Question: Find the horizontal coordinate of the first time the ball hits the ground. The result is rounded down to the nearest integer
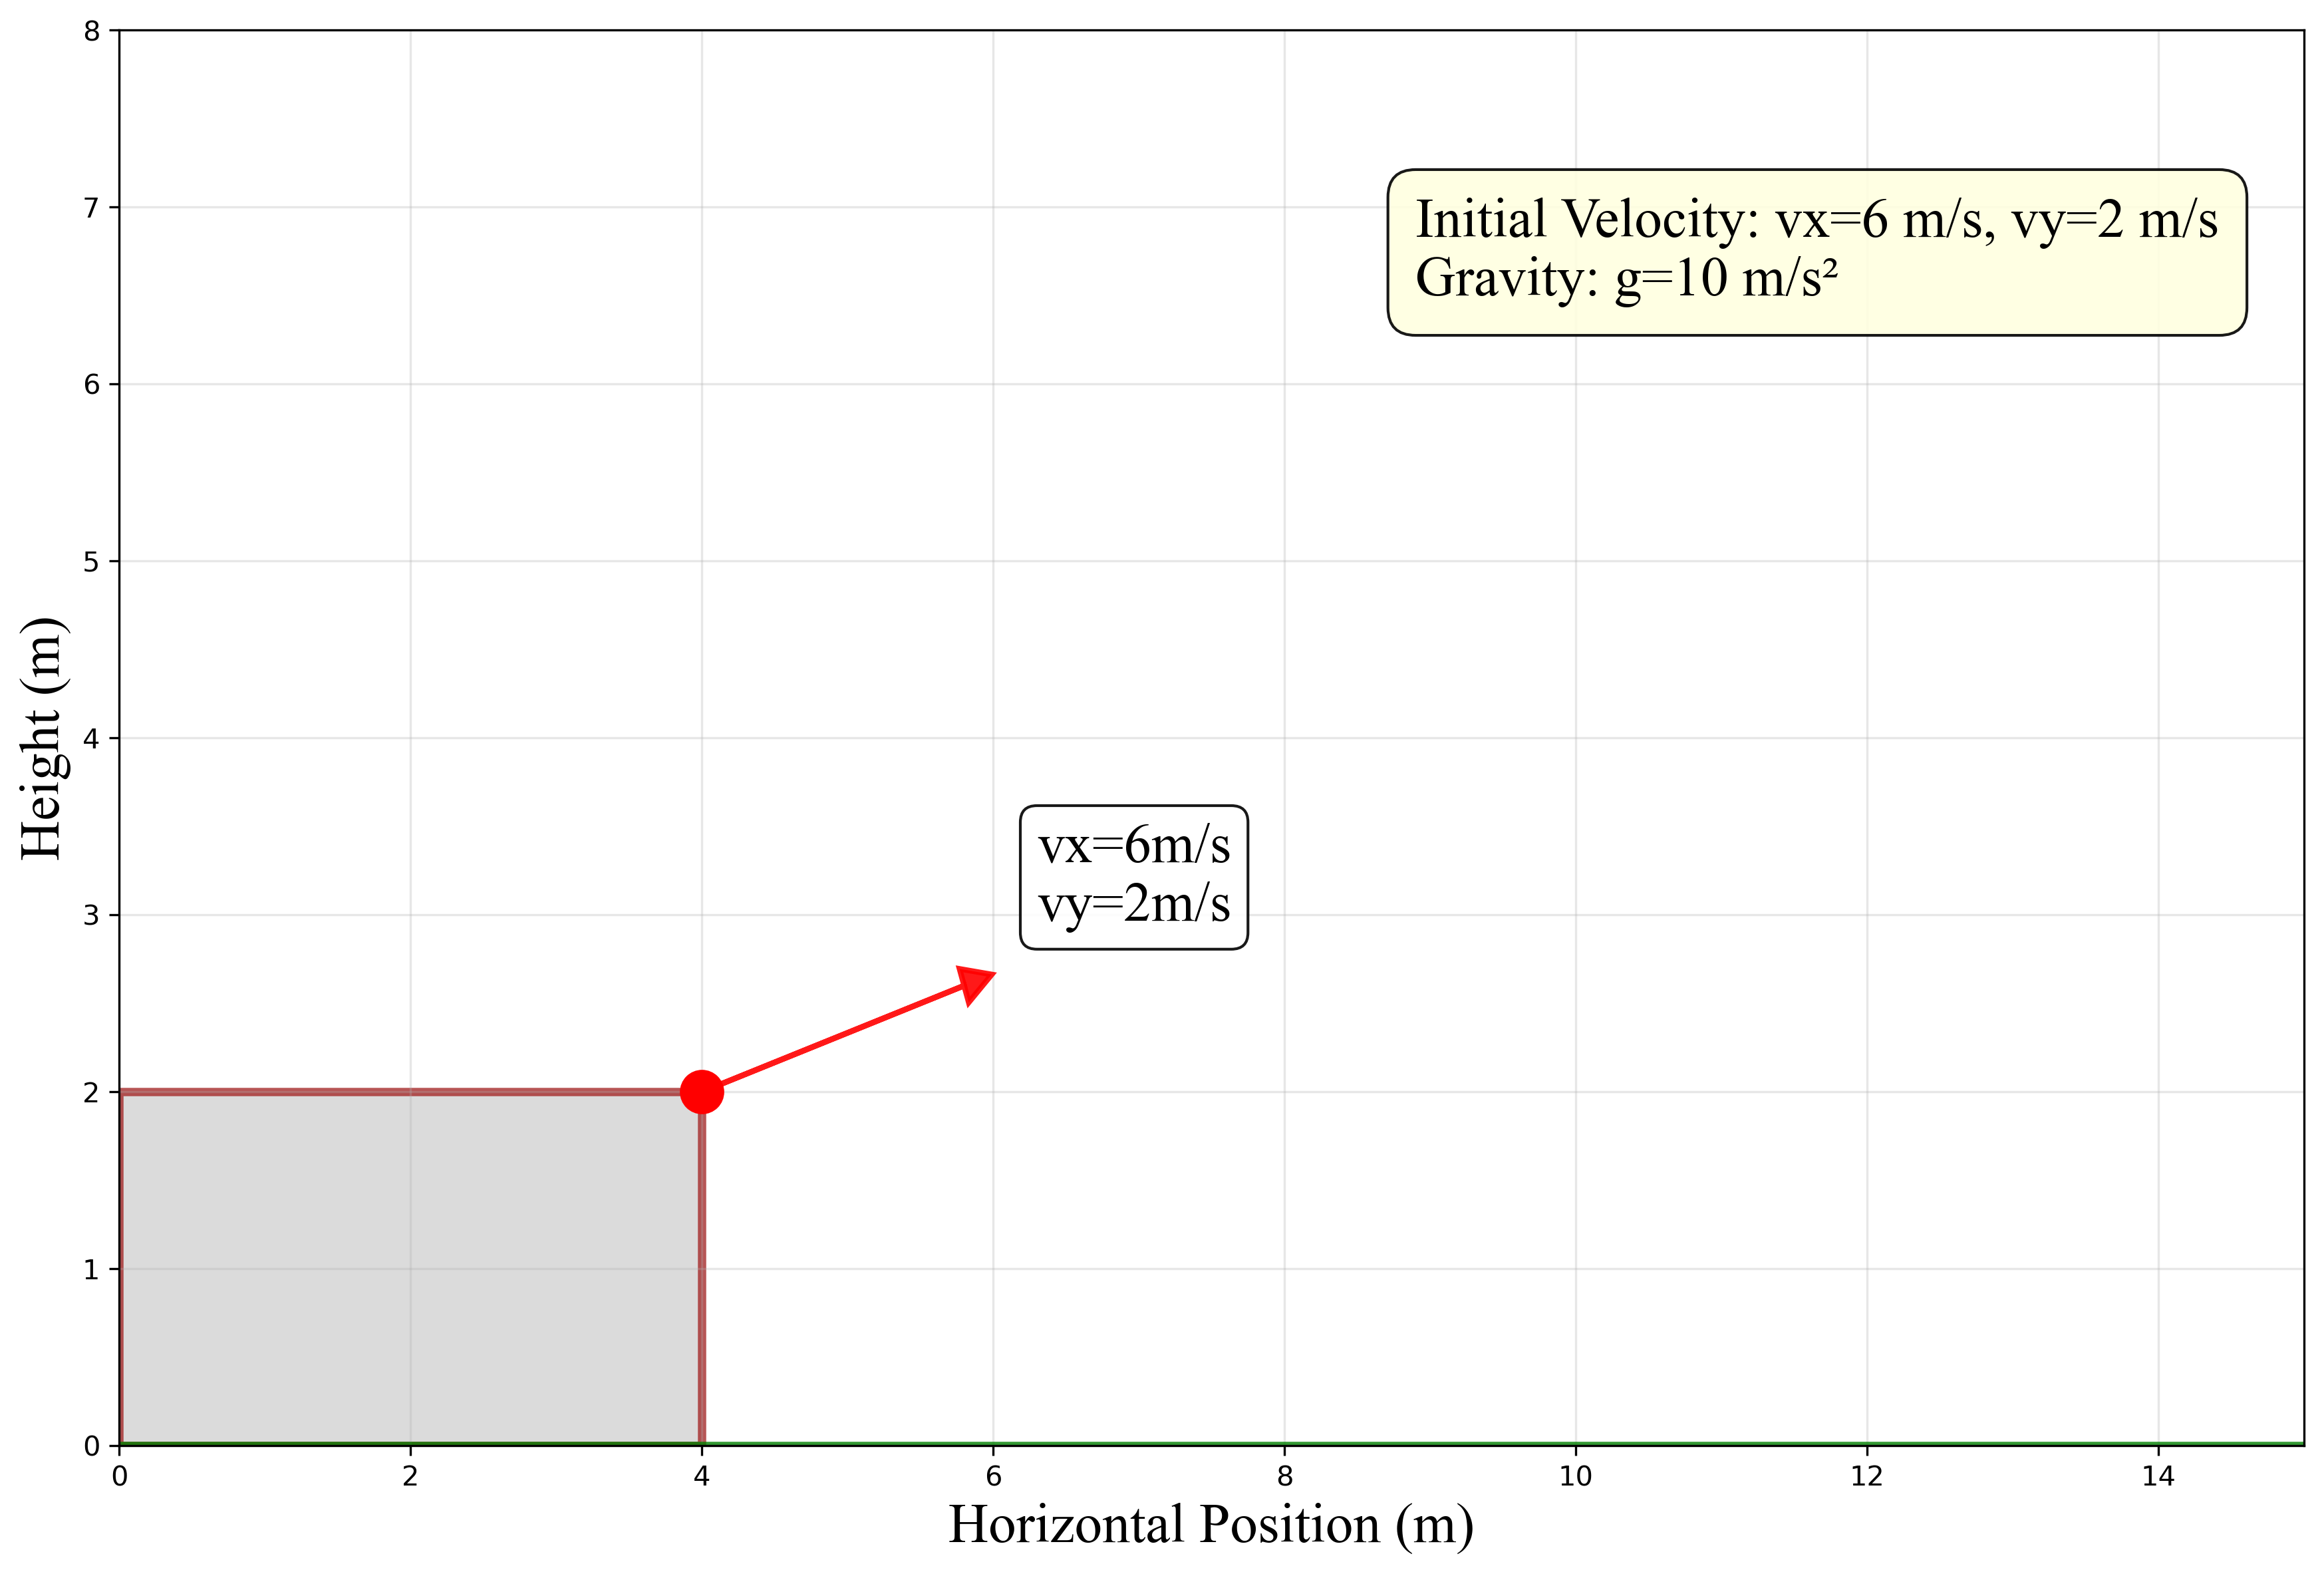
Answer: 9